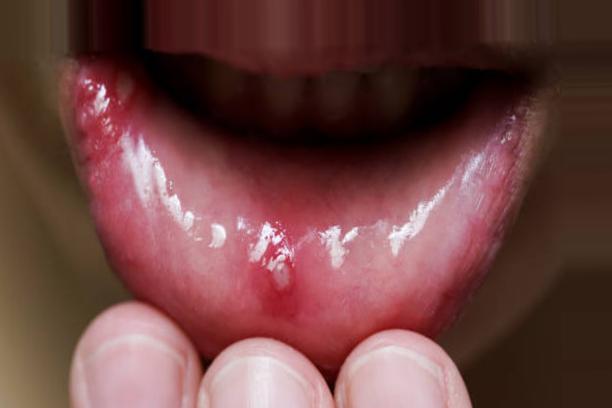
Condition: Mouth Ulcer